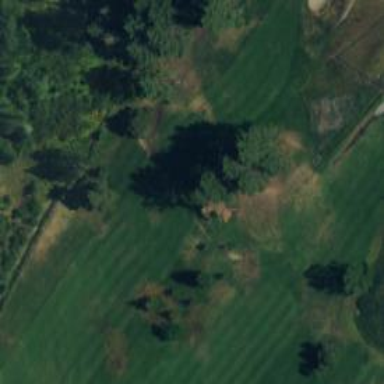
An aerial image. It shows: View of golf hole.